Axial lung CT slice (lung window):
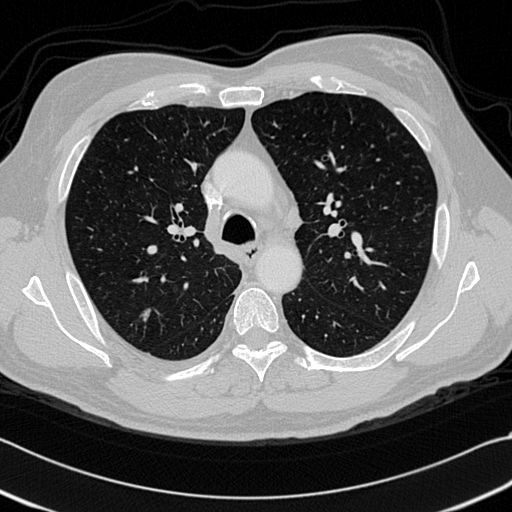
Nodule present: no